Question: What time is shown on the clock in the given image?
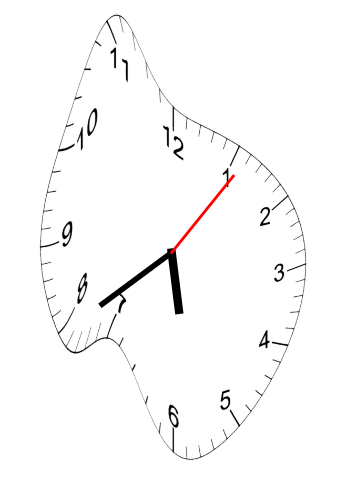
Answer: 05:39:06